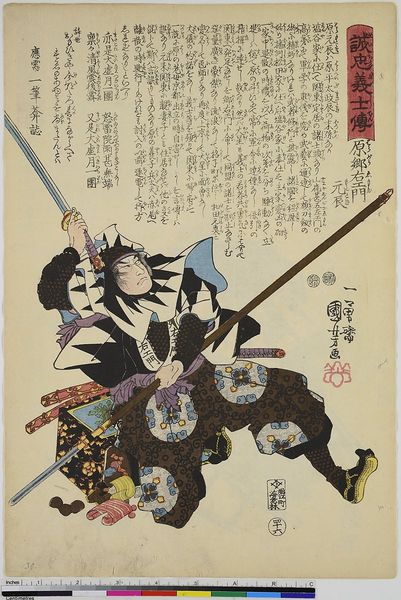
Titel: Hara Goemon Mototaki, Blatt 46 aus der Serie: Geschichte der loyalen Gefolgsmänner
Künstler: Utagawa Kuniyoshi
Standort: Hamburg
Institution: Museum für Kunst und Gewerbe Hamburg
Schlagwörter: kämpfer, mann, bunt, gürtel, geschichte, portrait, figur, person, holzschnitt, lanze, schriftzeichen, druckgraphik, druckgrafik, illustration, schwert, soldat, asiatisch, krieger, ereignis, speer, zeit, farbholzschnitt, kalligraphie, situation, ereignisbild, samurai, kaligraphie, edo, historische, reproduktionen, druckerzeugnisse, porträt, persönlichkeit, soldatenleben, ukiyo